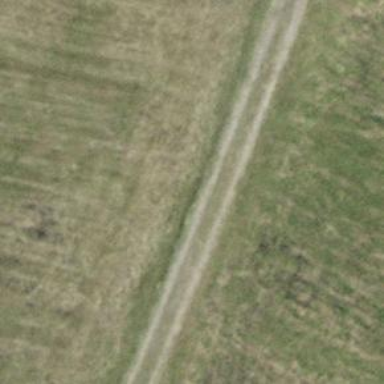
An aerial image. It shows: Track with compacted grade2 surface.